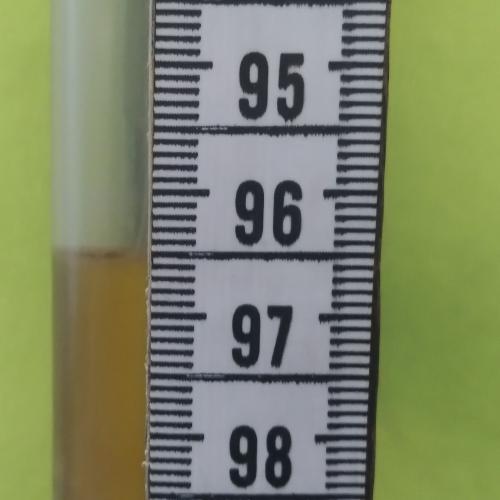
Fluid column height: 96.5 cm